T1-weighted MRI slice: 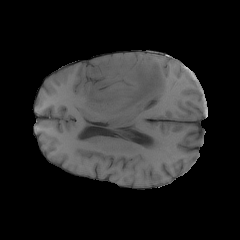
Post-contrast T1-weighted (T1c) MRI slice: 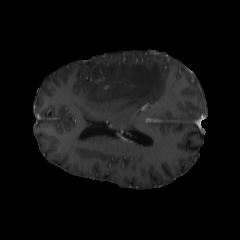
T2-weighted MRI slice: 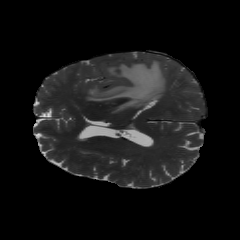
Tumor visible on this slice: yes